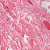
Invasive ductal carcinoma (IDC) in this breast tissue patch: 0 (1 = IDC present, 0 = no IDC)